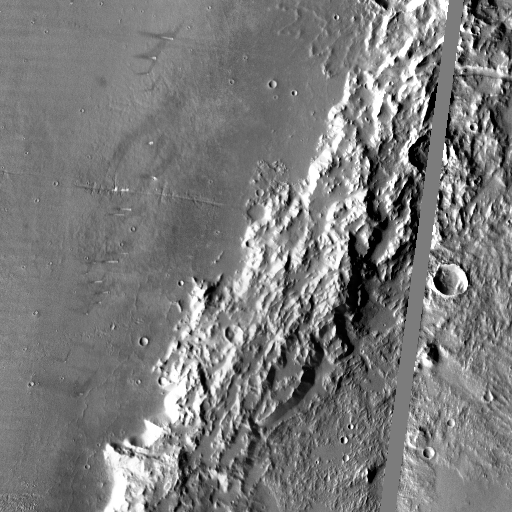
Crater classes present: Background, Other, Buried